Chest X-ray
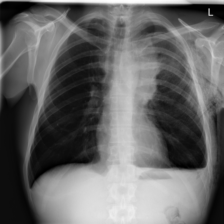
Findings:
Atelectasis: negative
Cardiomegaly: negative
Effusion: negative
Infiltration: negative
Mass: positive
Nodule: negative
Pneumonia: negative
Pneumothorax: negative
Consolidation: negative
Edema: negative
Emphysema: positive
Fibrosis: negative
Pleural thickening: negative
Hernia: negative